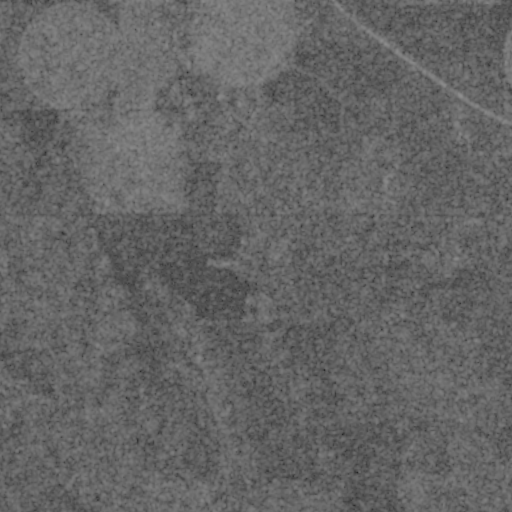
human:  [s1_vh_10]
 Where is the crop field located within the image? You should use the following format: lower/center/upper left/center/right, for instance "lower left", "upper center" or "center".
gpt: The crop field is located in the upper center of the image.
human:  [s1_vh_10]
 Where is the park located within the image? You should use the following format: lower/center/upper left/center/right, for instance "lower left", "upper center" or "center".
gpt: There is no park in the image.

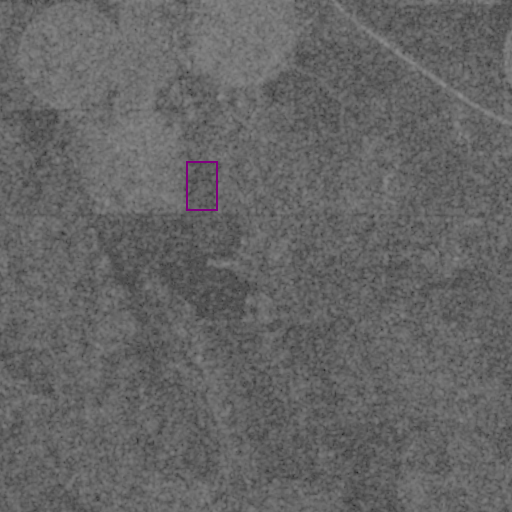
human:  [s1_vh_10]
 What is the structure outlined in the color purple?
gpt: The structure outlined in purple is a crop field.
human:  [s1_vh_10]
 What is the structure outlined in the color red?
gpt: There is no red outline.